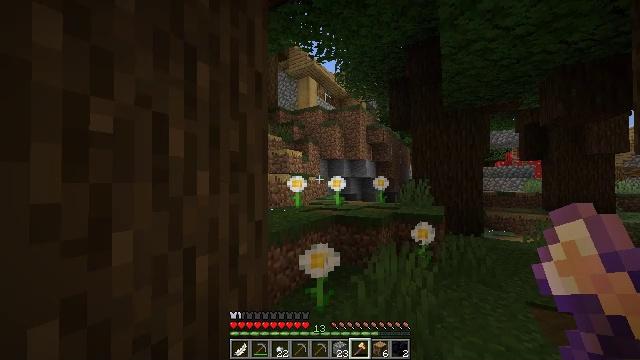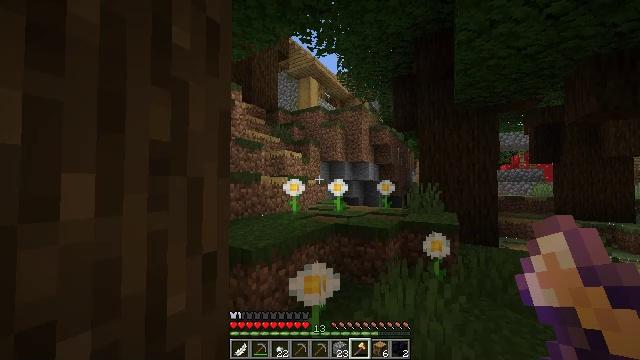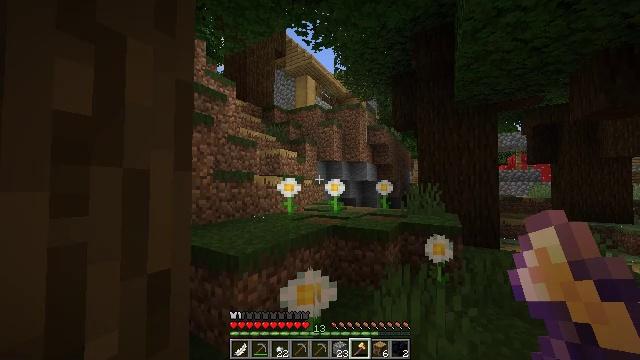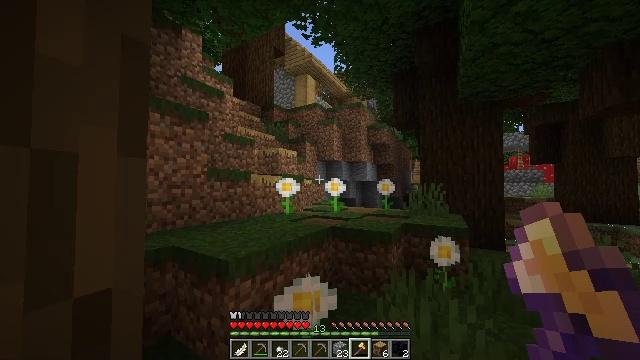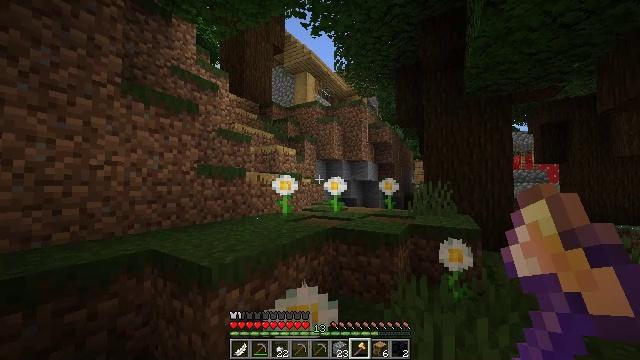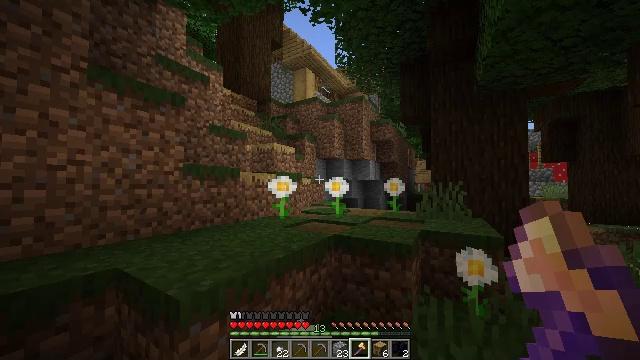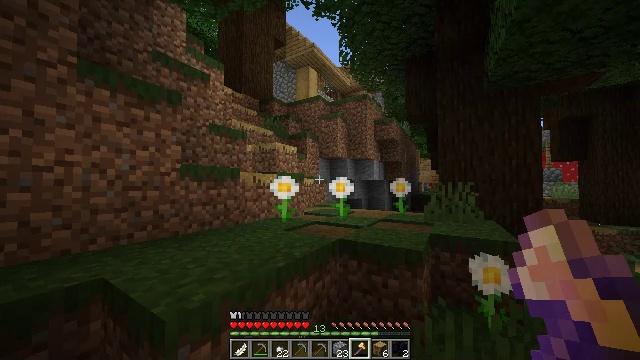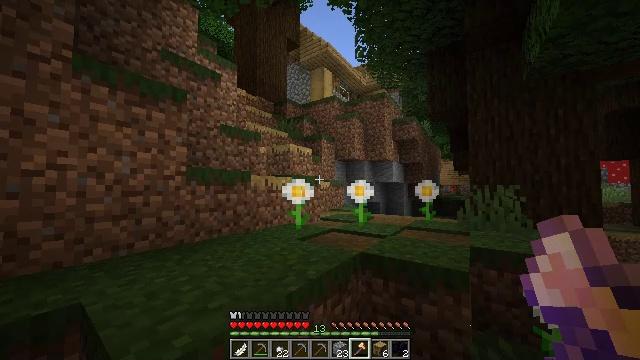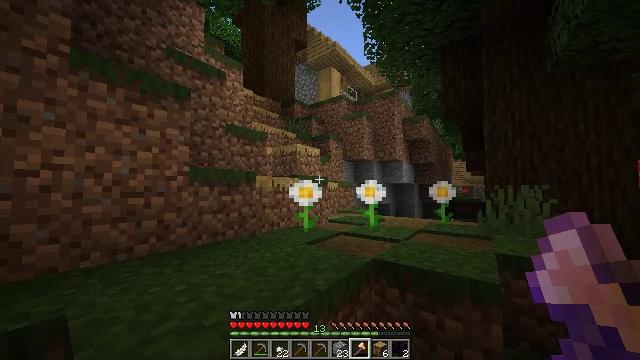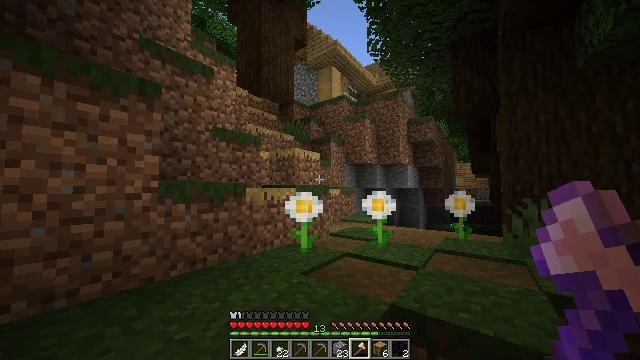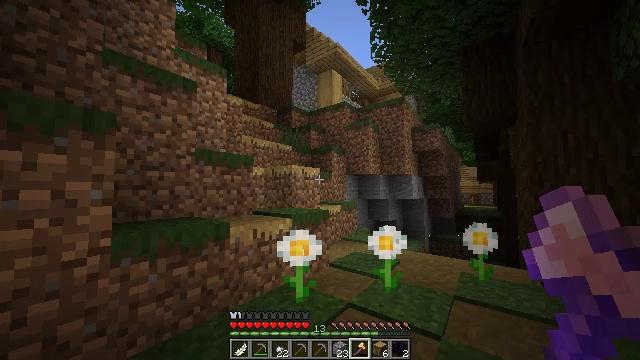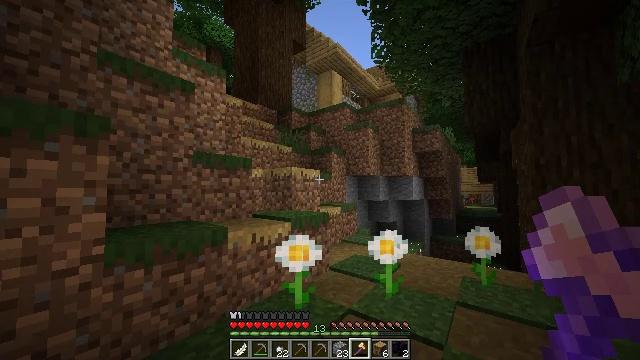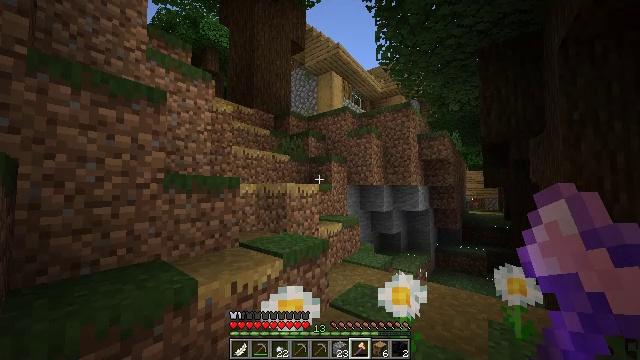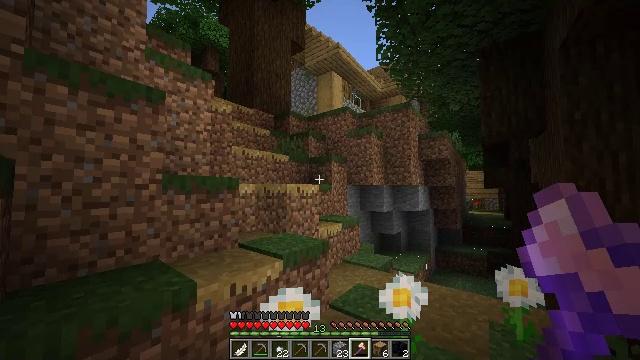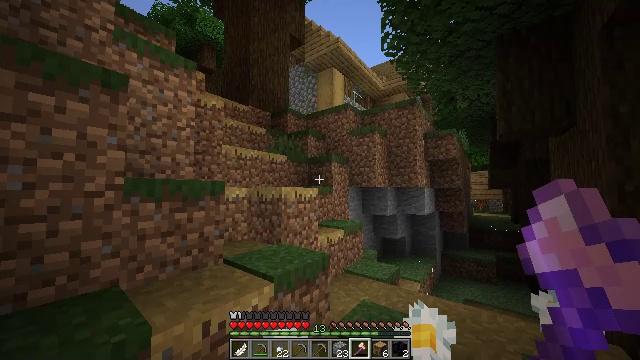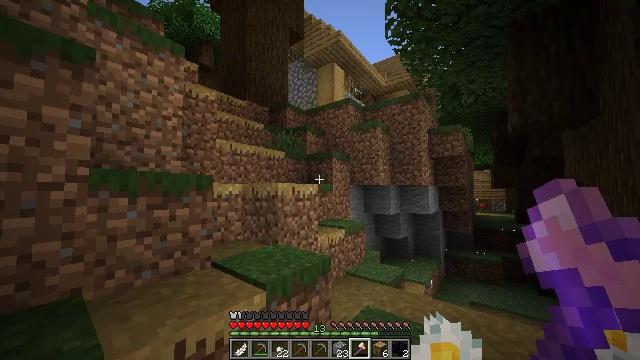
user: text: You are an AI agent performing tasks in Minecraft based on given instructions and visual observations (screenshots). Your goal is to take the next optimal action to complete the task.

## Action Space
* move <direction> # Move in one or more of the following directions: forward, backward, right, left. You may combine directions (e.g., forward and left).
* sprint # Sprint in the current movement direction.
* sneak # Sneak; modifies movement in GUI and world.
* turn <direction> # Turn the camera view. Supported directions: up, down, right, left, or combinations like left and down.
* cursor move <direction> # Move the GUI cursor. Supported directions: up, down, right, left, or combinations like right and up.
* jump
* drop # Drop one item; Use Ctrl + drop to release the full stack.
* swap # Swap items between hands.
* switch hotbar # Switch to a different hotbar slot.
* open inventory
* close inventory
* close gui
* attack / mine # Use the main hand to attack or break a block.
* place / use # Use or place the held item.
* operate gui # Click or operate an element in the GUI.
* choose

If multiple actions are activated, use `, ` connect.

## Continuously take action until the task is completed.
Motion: motion action
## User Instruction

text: Mine planks.
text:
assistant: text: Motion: move forward
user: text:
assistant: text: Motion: move forward, sprint
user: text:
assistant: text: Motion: move forward, sprint
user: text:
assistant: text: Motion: move forward, sprint
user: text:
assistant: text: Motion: move forward
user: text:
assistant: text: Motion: move forward
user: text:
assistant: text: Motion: move forward, turn left
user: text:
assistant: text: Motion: move forward, turn left
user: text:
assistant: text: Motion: move forward, jump
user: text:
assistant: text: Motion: move forward, jump
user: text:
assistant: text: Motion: move forward, jump
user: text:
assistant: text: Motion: move forward, jump
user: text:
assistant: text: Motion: move forward, jump
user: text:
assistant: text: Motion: move forward, jump
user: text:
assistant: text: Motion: move forward, jump
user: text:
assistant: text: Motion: move forward, turn left, jump
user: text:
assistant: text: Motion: move forward, turn left, jump
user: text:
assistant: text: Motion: move forward, sprint, turn left, jump
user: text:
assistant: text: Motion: move forward, sprint, turn left, jump
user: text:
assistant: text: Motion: move forward, sprint, turn left, jump
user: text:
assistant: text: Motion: move forward, sprint, turn left, jump
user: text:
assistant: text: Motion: move forward, turn left, jump
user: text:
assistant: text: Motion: move forward, jump
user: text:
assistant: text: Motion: move forward, jump
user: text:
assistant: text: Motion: move forward, jump
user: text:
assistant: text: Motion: move forward, sprint, jump
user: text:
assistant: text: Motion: move forward, sprint, jump
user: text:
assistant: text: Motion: move forward, sprint, jump
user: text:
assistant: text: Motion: move forward, sprint, jump
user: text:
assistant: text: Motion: move forward, turn right and up, jump